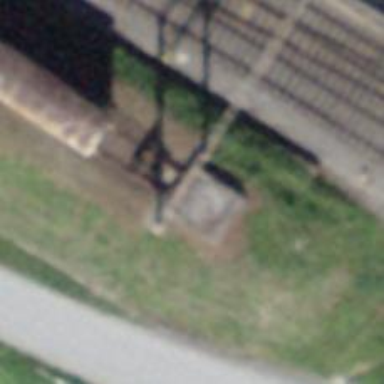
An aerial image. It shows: Railway buffer stop.